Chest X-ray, AP view. Patient: 32 years old, sex F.
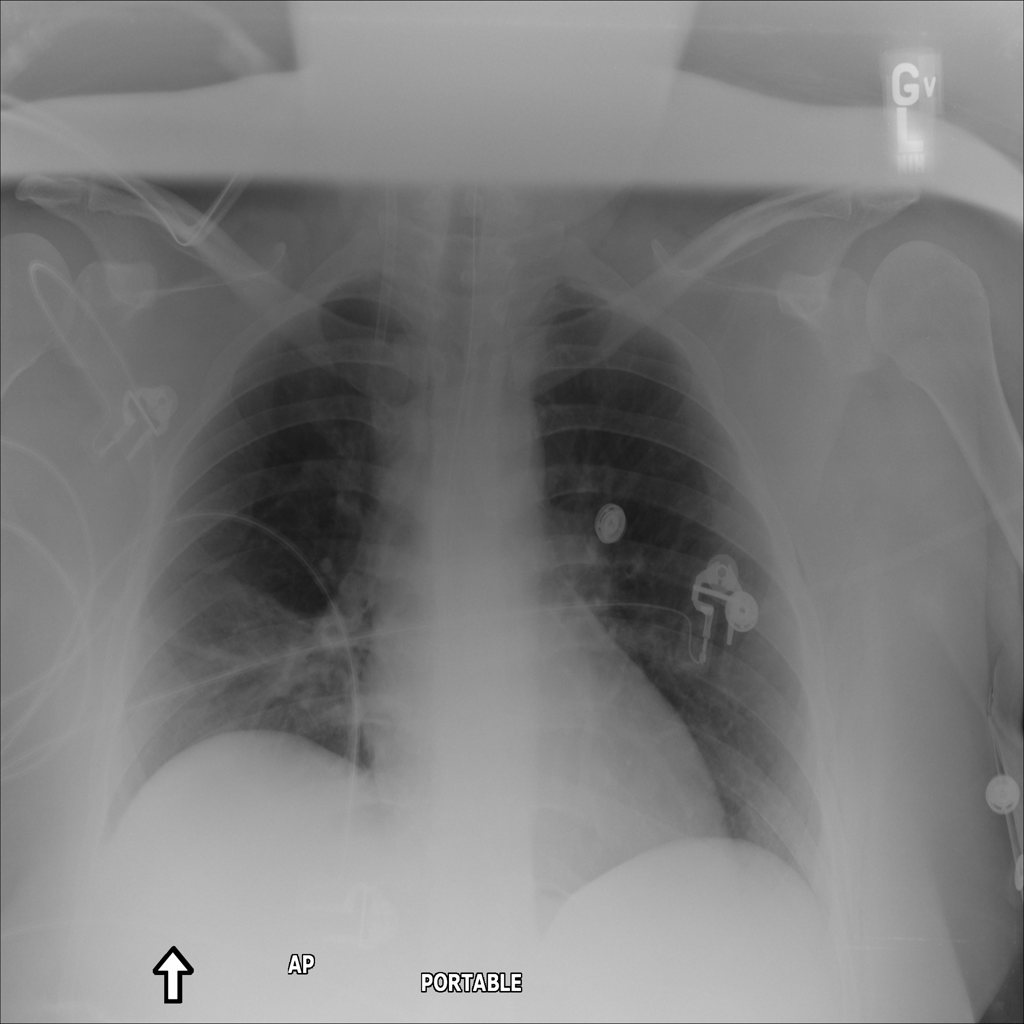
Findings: Atelectasis